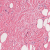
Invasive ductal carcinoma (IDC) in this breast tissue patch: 1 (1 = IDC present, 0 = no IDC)